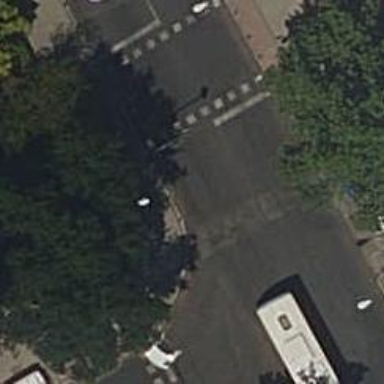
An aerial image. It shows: Road with traffic signals.